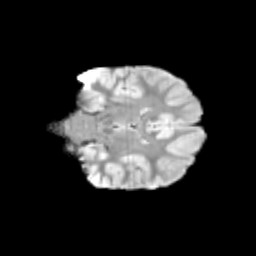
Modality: T2w
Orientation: coronal
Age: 11
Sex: male
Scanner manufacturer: siemens
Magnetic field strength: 3 T
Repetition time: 3.8 s
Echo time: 0.07 s